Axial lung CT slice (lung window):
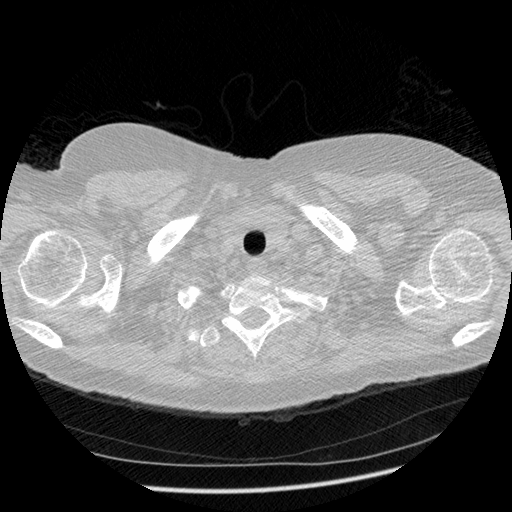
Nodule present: no